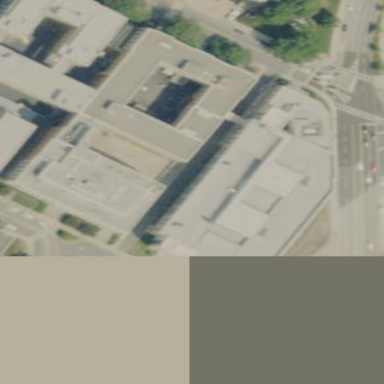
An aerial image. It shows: Government office building.